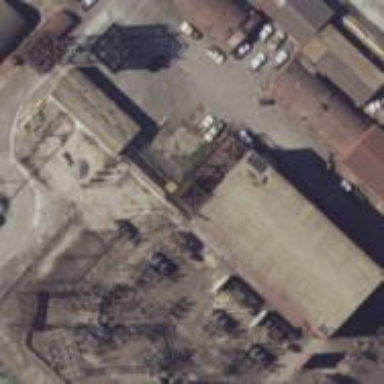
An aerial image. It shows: Industrial building.